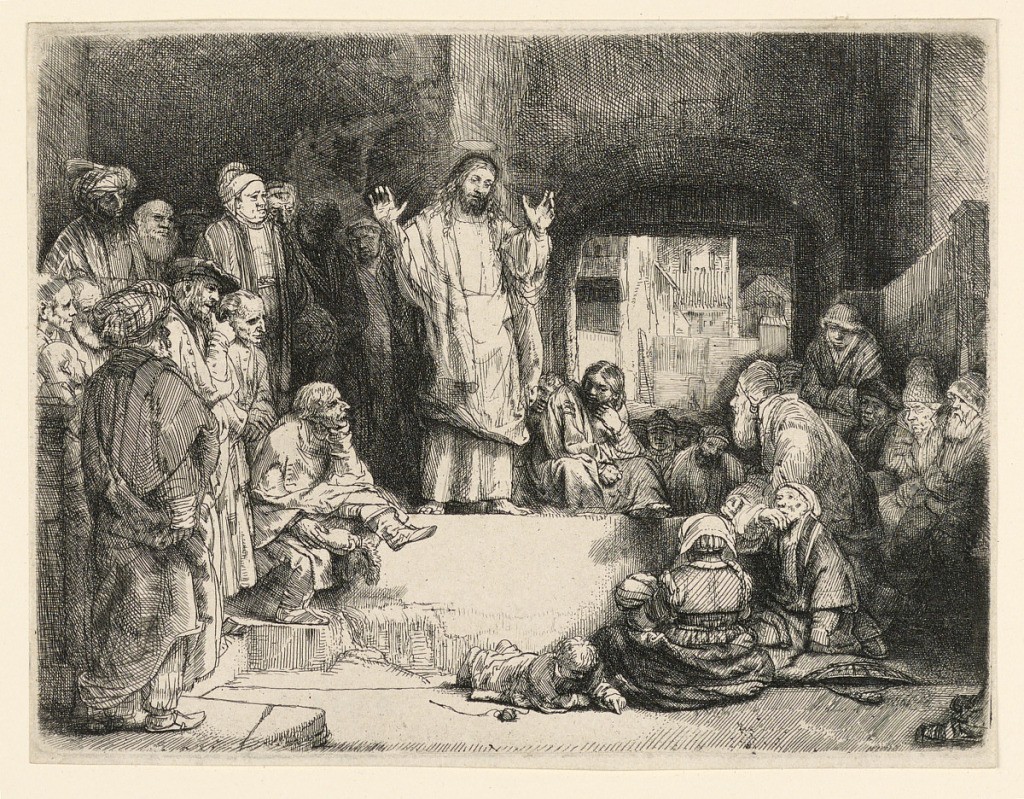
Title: Christ Preaching ('La Petit Tombe')
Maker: Rembrandt Harmensz van Rijn, Dutch, 1606–1669
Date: ca. 1657
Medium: Etching with drypoint on off-white laid paper
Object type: Print
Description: Horizontal rectangle. Christ stands on an elevation, slightly to left of center of the composition, in the middleground. In the foreground, to left and right, are groups of seated and standing figures, listening to Christ, who raises both his arm in gesture of speaking.